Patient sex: F
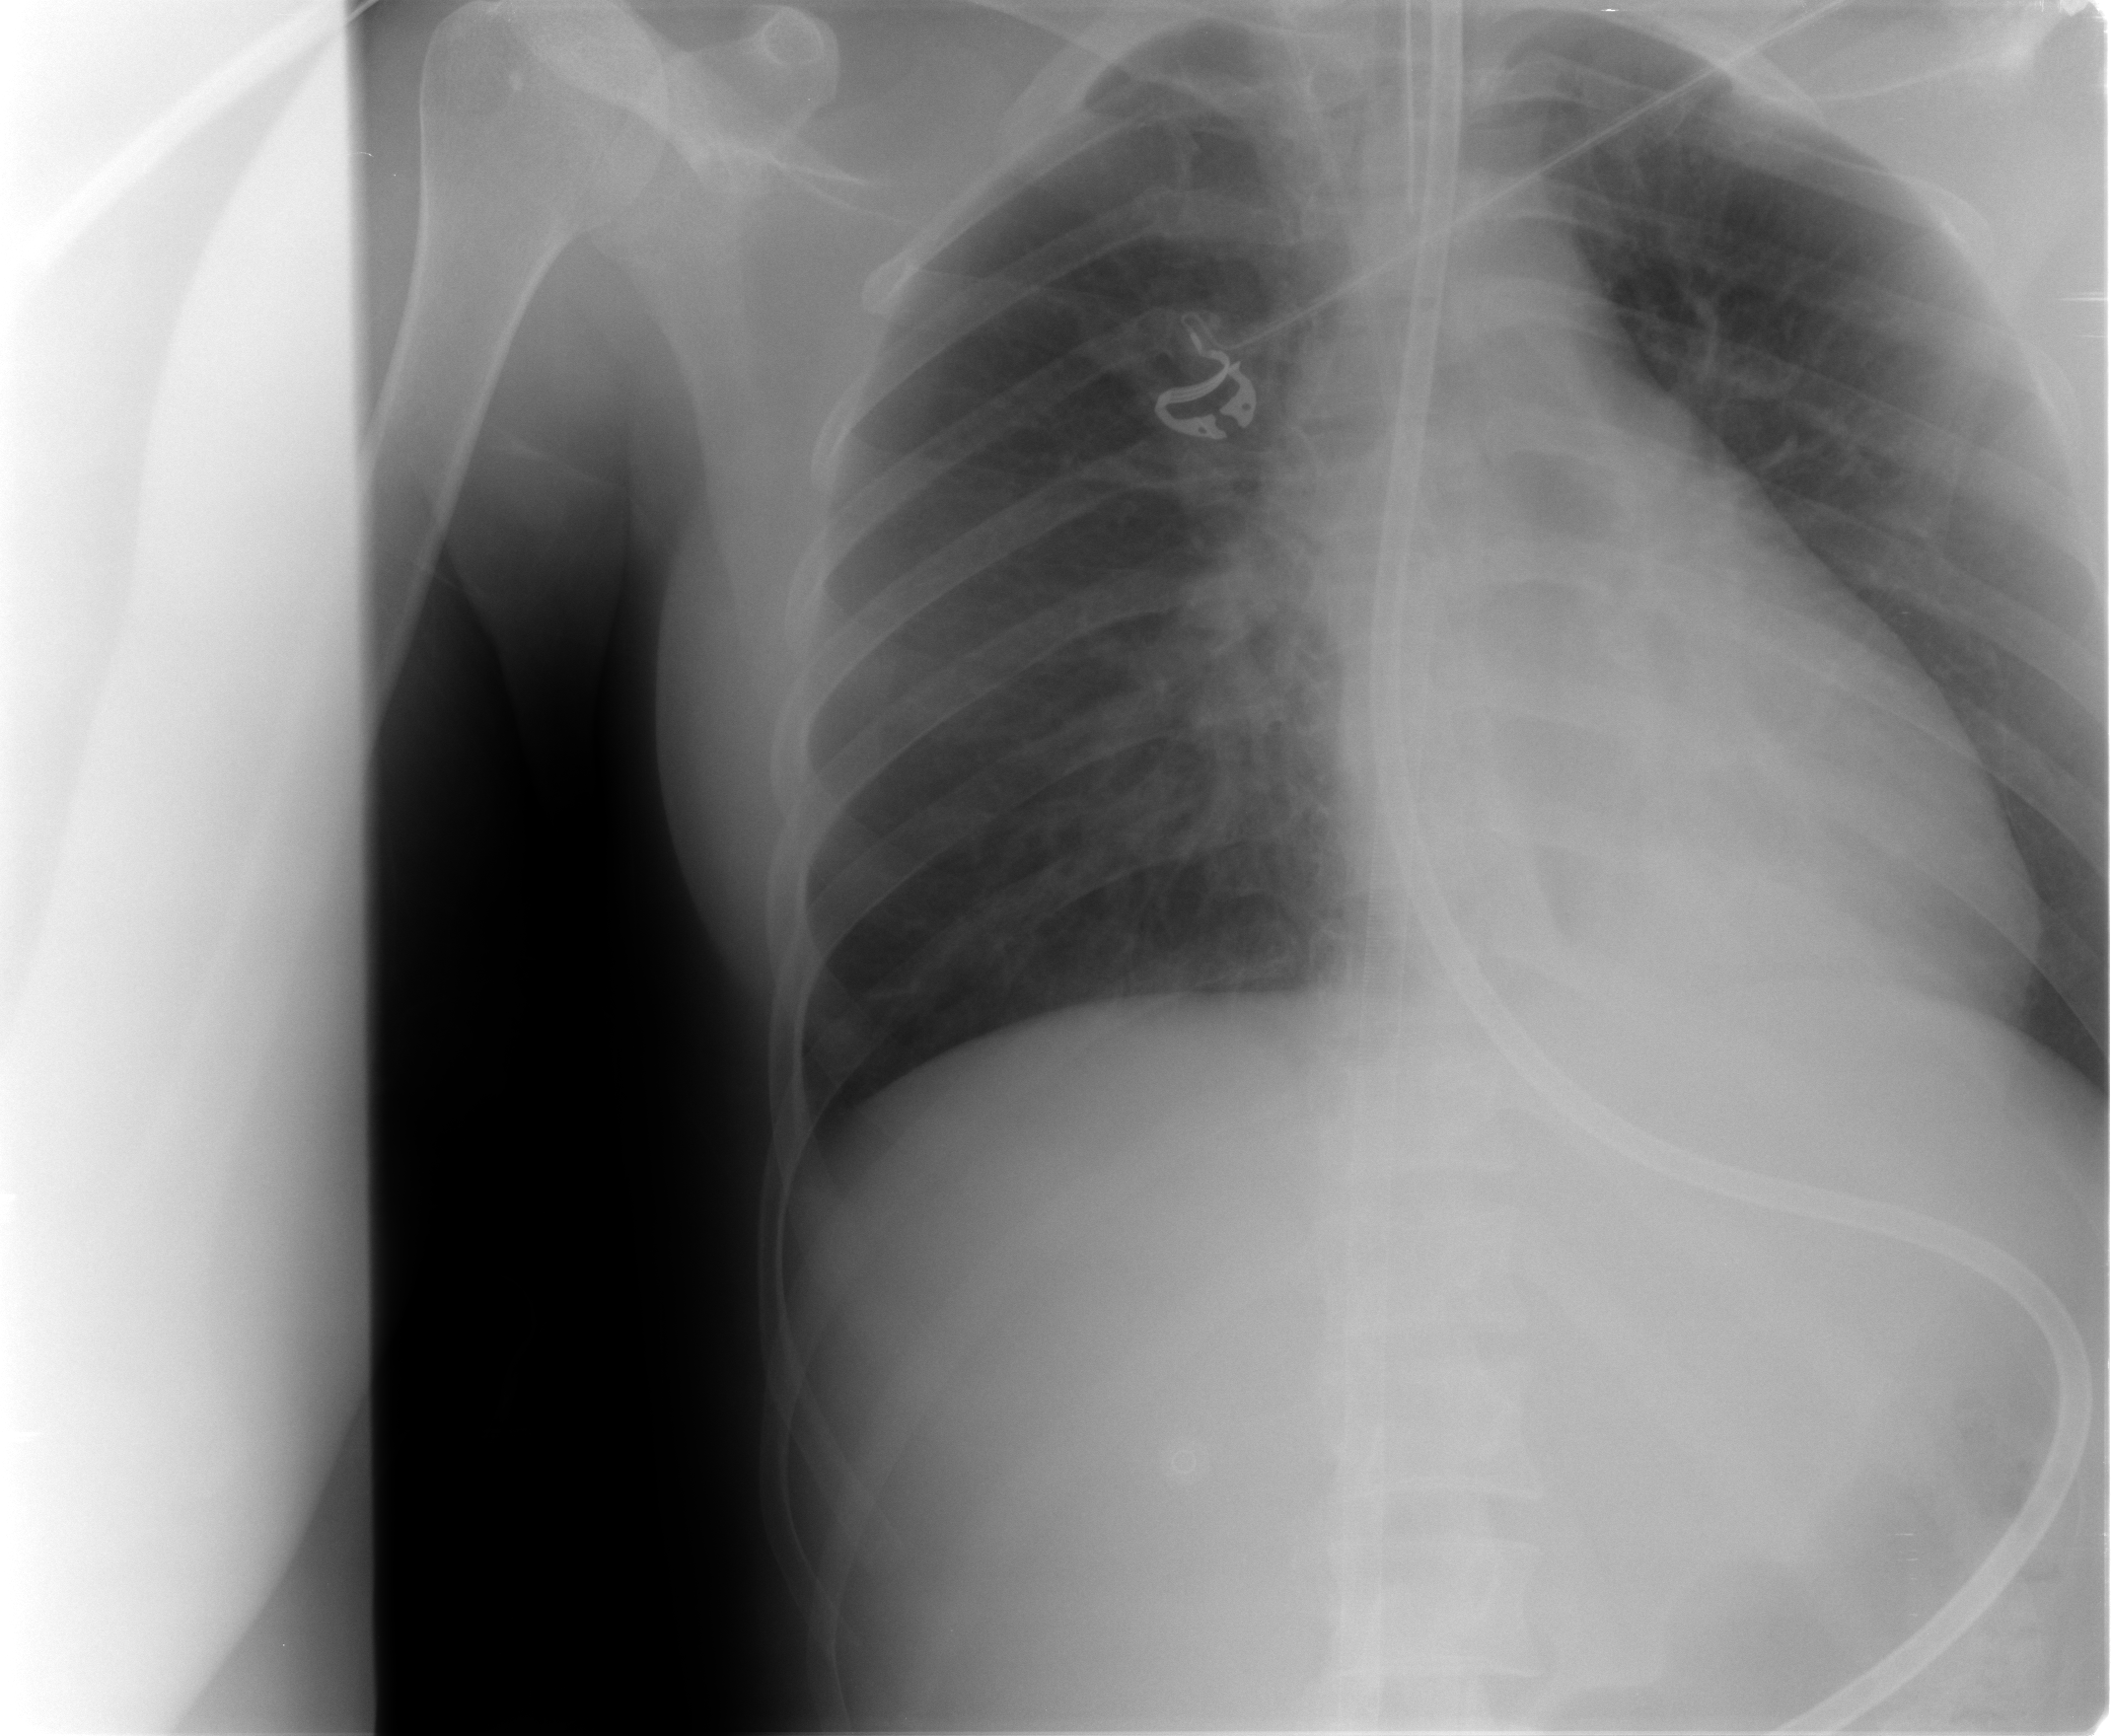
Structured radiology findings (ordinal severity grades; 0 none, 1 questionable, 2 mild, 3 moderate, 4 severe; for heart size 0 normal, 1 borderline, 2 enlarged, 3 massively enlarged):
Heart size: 0
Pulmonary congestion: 2
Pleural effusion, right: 1
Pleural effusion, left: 0
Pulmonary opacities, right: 1
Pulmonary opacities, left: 1
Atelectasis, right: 1
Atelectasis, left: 0